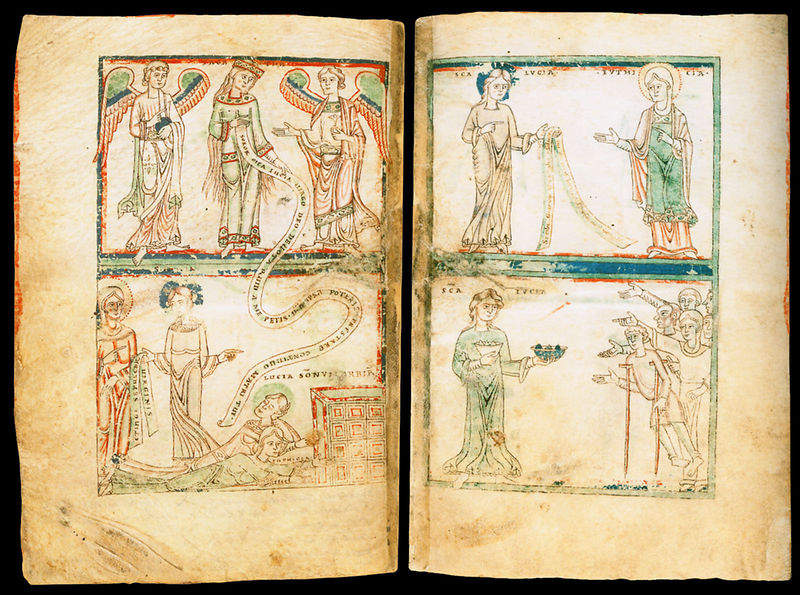
Titel: Lucia-Vita
Institution: Berlin, Staatsbibliothek Preußischer Kulturbesitz, Kupferstichkabinett
Schlagwörter: blau, gelb, grün, bunt, frau, männer, rot, malerei, schale, engel, schalen, schrift, liegen, figuren, könig, essen, buch, liegende, jungfrau, seite, pergament, heiligenschein, seiten, anbieten, mittelalter, königin, heilige, heilig, maria, madonna, krüppel, schriftband, buchmalerei, flügeln